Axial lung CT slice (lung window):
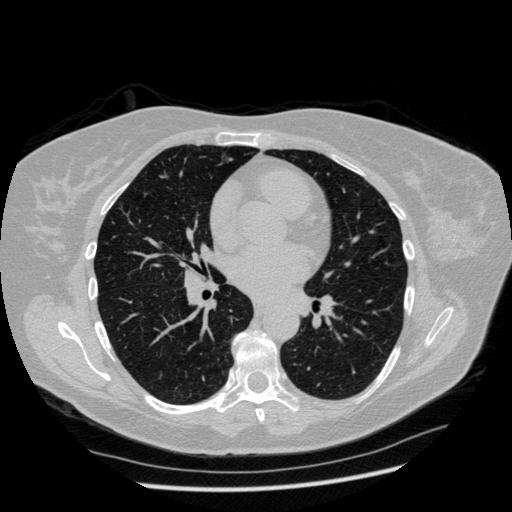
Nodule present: no